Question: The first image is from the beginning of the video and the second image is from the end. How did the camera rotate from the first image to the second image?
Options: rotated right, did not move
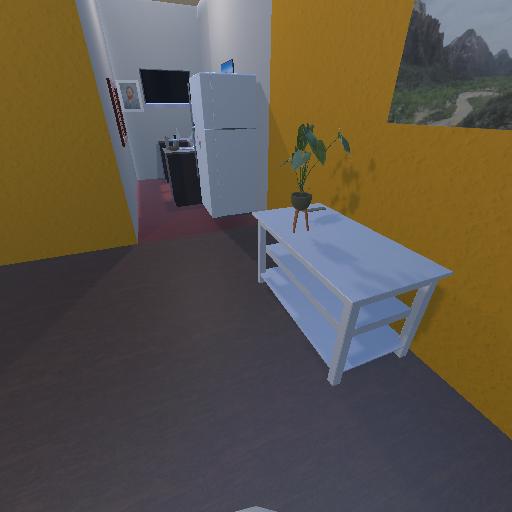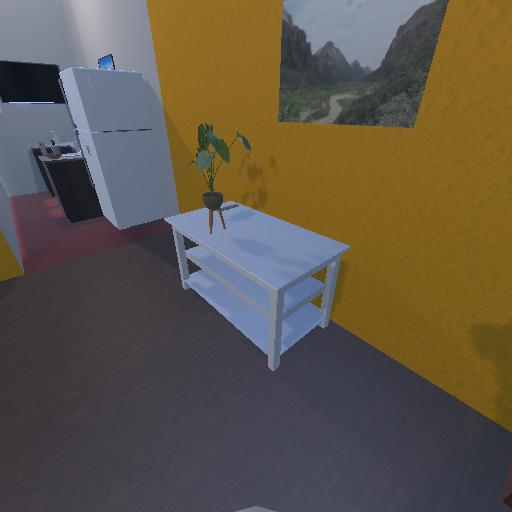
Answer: rotated right